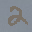
Label: 2